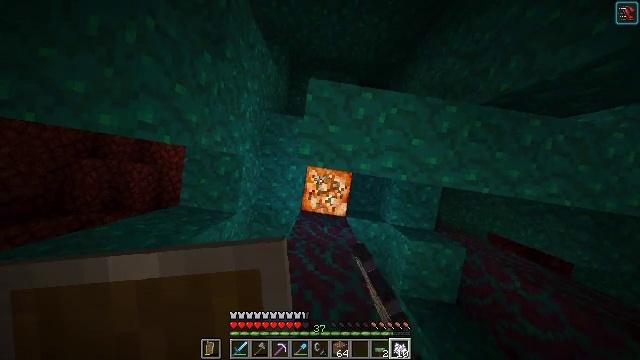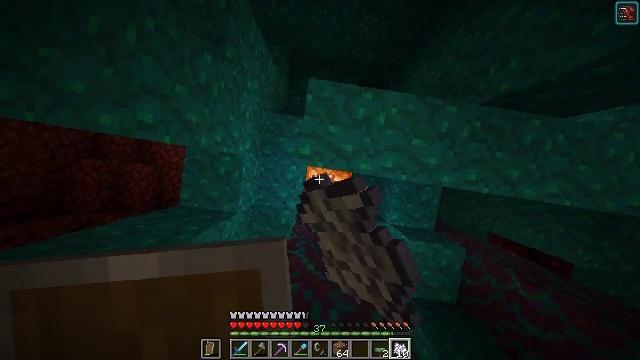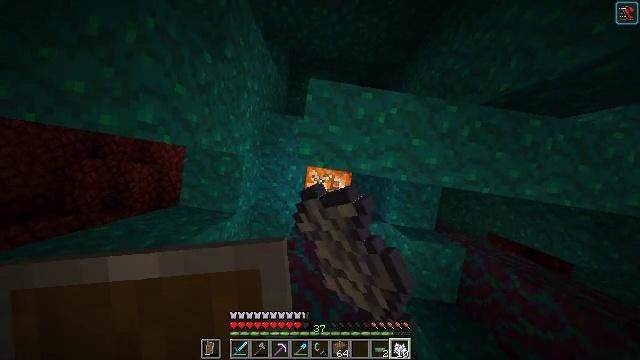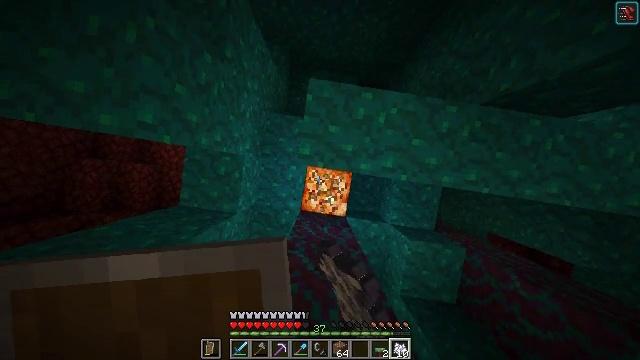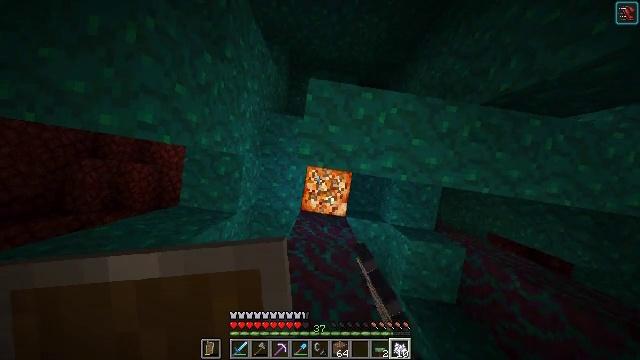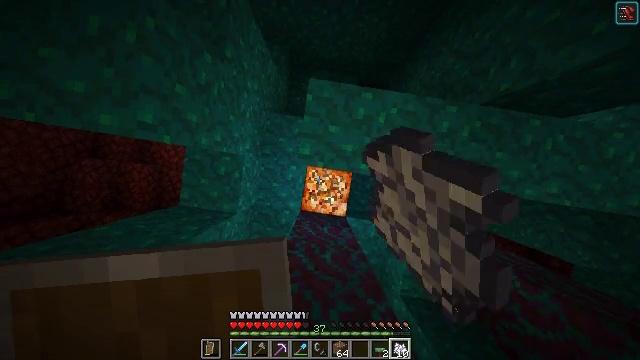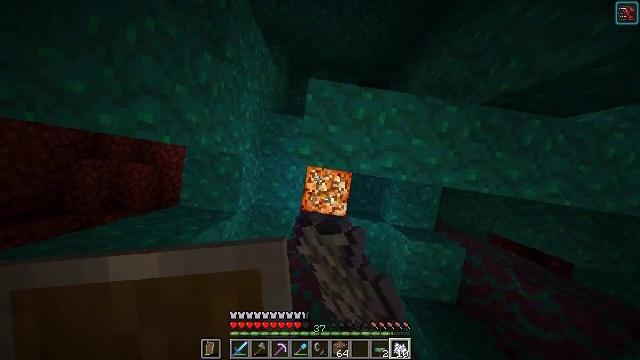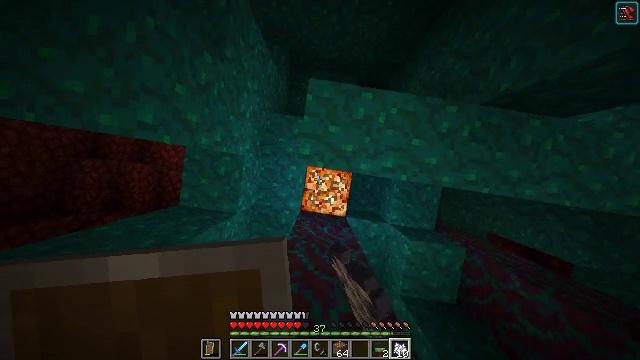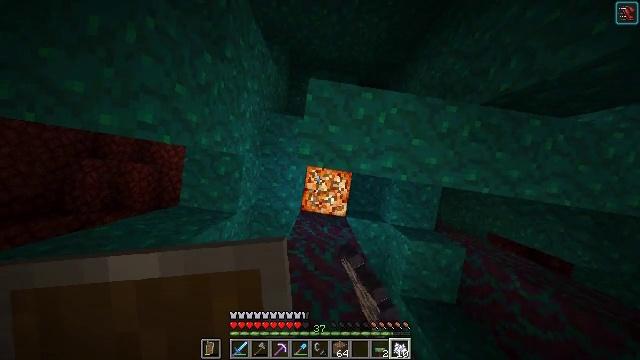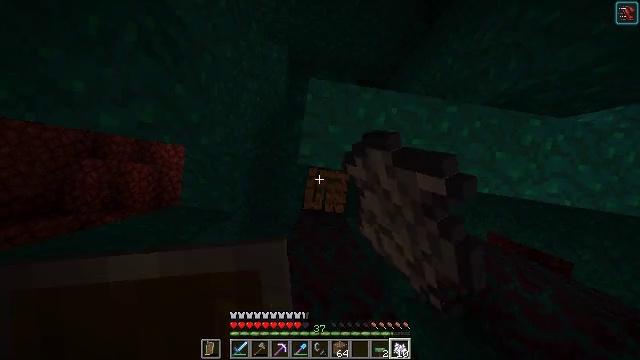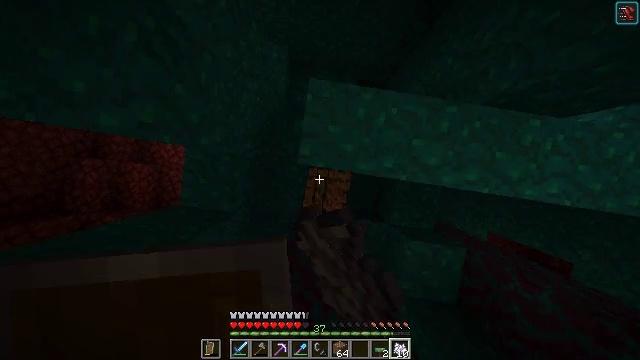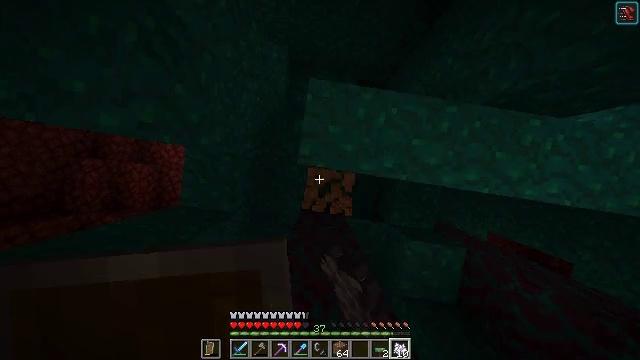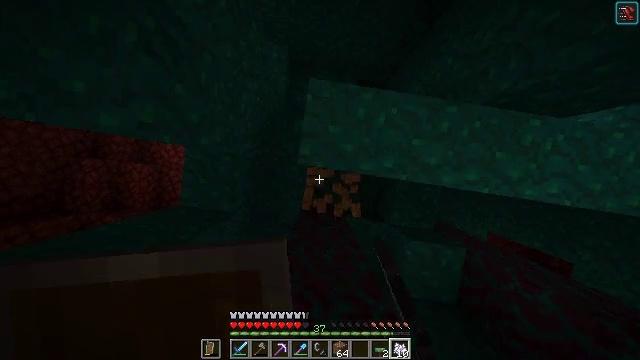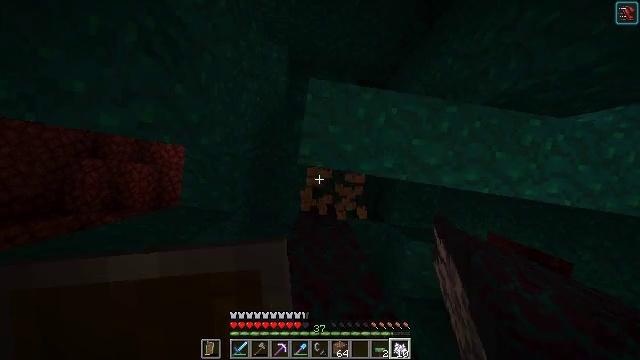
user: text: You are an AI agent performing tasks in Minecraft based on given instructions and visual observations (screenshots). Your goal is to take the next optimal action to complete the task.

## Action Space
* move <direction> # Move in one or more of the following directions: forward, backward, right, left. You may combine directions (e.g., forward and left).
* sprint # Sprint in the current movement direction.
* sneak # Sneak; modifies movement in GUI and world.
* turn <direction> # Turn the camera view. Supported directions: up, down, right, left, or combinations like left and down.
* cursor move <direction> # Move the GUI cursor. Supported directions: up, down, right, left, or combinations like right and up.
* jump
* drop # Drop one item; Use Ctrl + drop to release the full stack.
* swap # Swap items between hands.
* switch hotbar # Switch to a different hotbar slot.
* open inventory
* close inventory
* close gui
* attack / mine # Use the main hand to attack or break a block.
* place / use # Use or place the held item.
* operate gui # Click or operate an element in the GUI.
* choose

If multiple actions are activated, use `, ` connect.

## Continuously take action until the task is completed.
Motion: motion action
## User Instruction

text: Mine the shroomlight block.
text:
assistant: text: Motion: attack / mine
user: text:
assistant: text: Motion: attack / mine
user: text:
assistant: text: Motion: attack / mine
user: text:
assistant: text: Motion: attack / mine
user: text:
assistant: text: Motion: attack / mine
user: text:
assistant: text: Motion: attack / mine
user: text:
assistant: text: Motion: attack / mine
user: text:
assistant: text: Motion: attack / mine
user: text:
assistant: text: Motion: attack / mine
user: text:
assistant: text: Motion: attack / mine
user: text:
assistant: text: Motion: attack / mine
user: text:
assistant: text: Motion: attack / mine
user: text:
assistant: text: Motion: attack / mine
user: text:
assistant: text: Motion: attack / mine